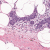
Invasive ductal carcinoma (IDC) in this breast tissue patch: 0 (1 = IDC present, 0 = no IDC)